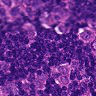
Metastatic tissue present: yes